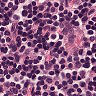
Metastatic tissue present: no